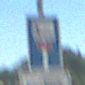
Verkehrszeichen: SackgasseRadverkehrFussgaengerDurchlaessig
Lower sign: HinweisGeaenderteVorfahrtVerkehrsfuehrungVerkehrsregelung3
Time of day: Midday
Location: Outdoor (Nature)
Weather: Clear
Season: NotSpecified
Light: Natural